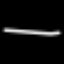
Label: line